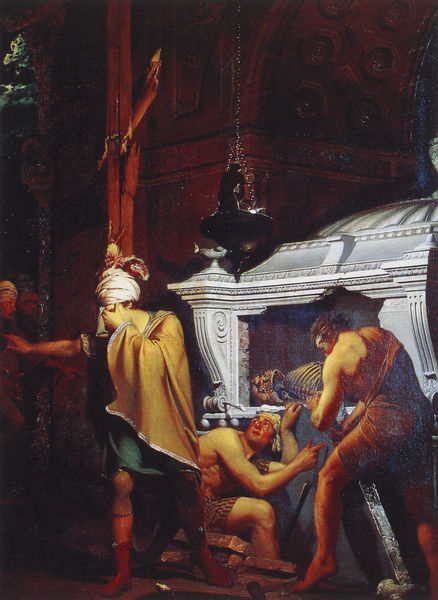
Titel: Miravan öffnet das Grab seiner Vorfahren
Künstler: Joseph Wright of Derby
Institution: Derby, Museum and Art Gallery
Schlagwörter: blau, gemälde, mann, umhang, weiß, gelb, menschen, braun, bunt, lampe, licht, marmor, männer, nacht, gebäude, rot, tiere, alt, wand, federn, tod, trauer, bild, kamin, beine, bewegt, angst, muskeln, realistisch, balken, zeigen, abwenden, blind, orientalisch, weinen, überfall, stiefel, skelett, begräbnis, sarg, voluten, grab, dramatisch, tempel, volute, turban, fackel, reliquie, sklaven, öffnen, sultan, sarkophag, katakomben, ampel, diebstahl, schließen, begraben, aufgebrochen, aufbrechen, grabräuber, 5 personen, entweihung, debäude